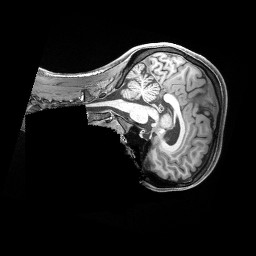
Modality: T1w
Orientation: sagittal
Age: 24
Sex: female
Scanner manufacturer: siemens
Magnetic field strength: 3 T
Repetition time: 2.4 s
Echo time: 0.00228 s